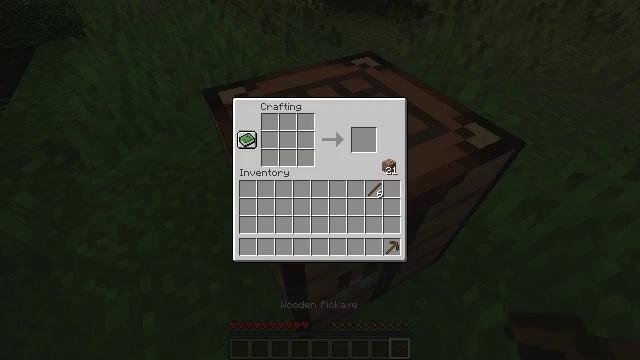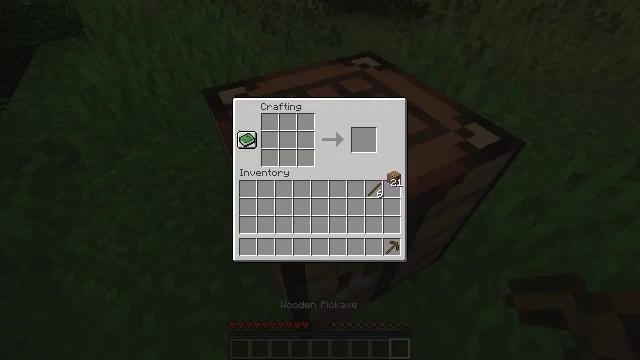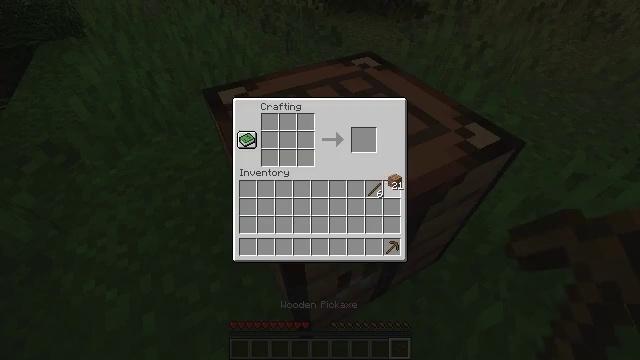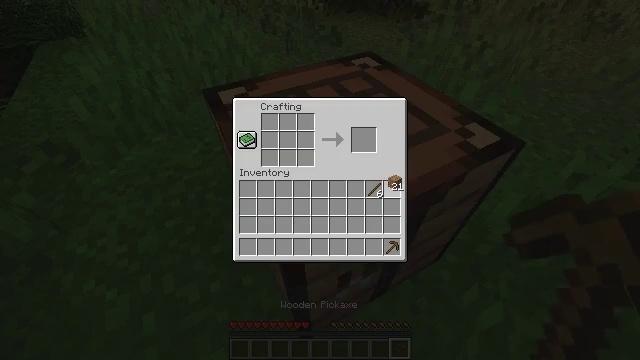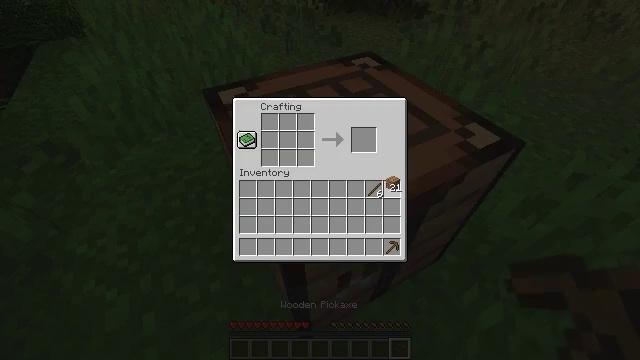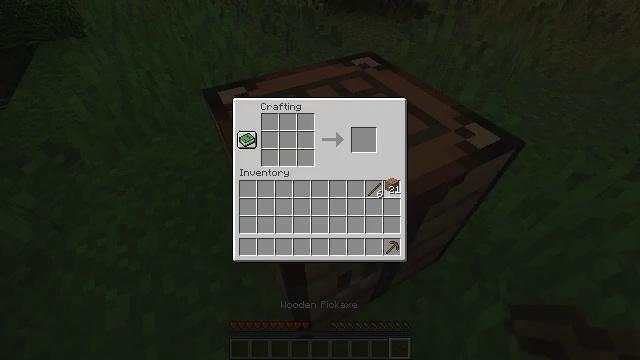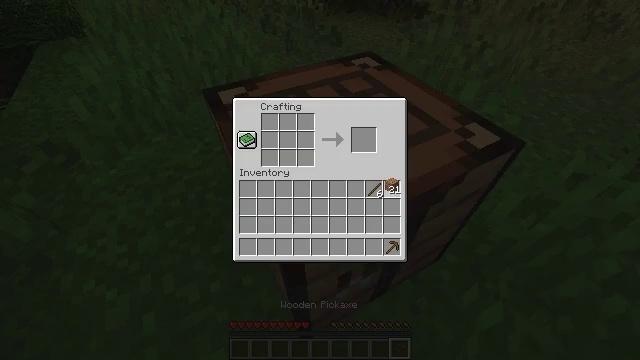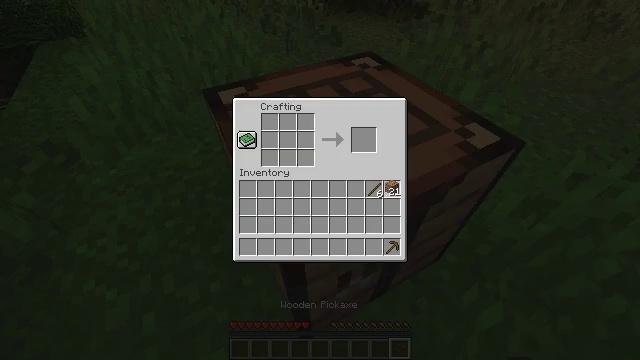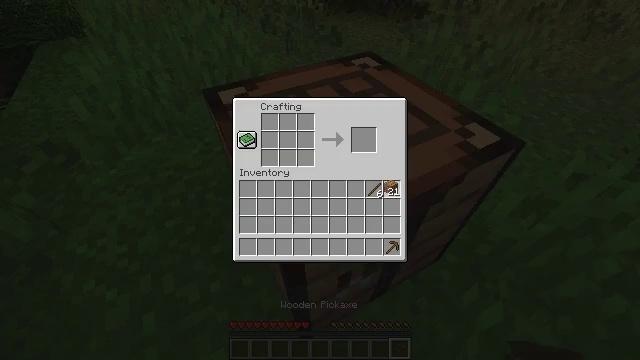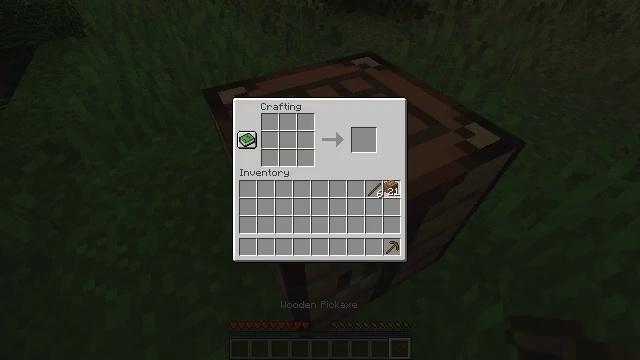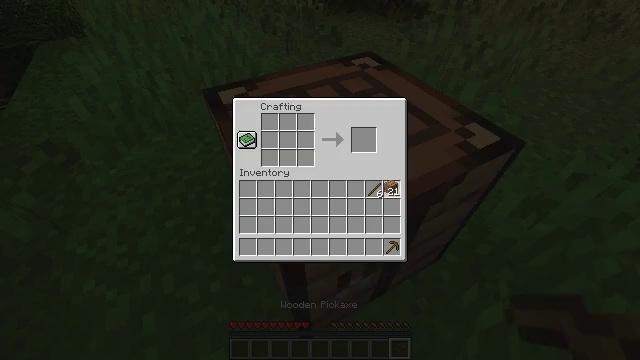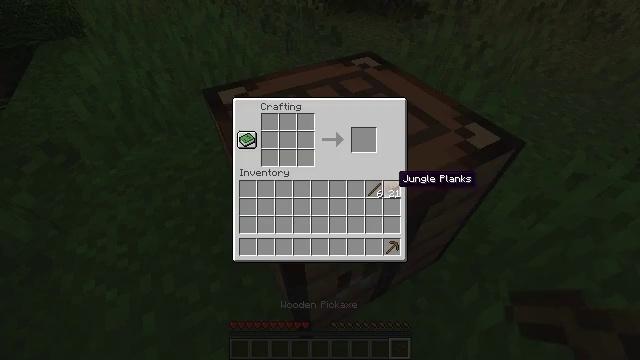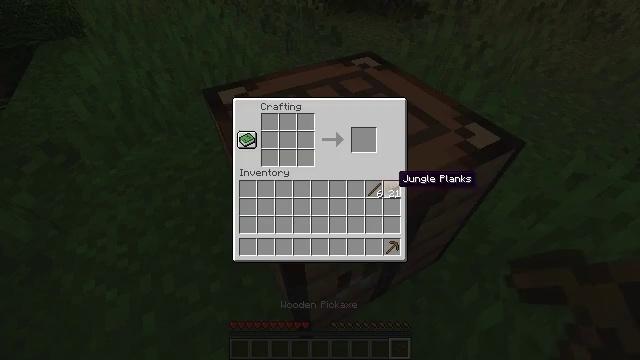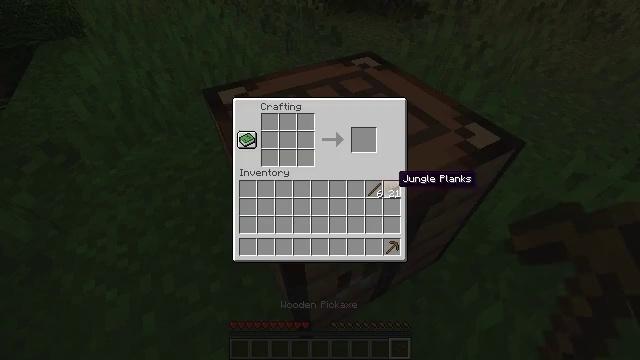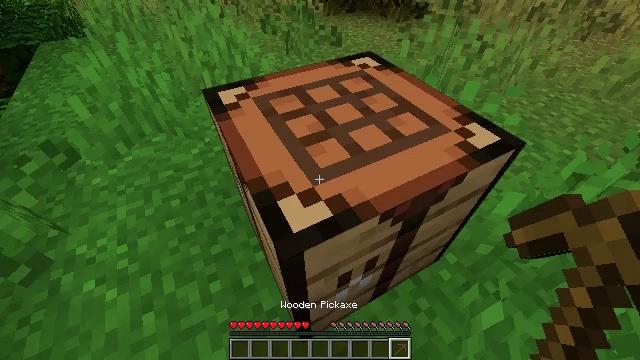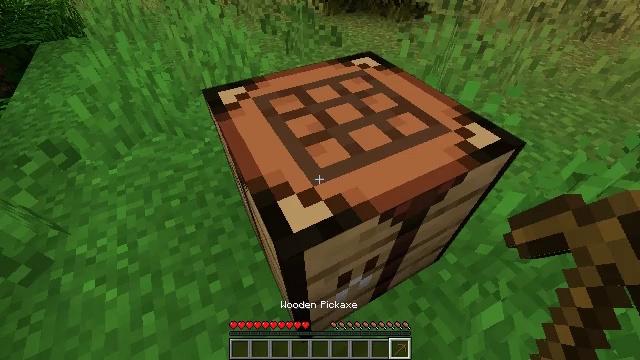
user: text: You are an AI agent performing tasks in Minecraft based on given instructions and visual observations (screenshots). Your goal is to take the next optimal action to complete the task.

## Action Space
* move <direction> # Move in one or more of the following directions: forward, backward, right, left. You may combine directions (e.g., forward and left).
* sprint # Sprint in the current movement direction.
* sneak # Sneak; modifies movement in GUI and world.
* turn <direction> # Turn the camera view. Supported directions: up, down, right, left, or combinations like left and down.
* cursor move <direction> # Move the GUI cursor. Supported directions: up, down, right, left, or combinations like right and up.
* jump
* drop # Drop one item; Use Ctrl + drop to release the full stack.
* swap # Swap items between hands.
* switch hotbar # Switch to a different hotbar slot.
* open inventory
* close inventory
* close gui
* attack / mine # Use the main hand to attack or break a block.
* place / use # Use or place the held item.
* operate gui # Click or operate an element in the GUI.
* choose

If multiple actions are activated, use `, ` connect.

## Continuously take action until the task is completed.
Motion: motion action
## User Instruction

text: Mine block crafting table.
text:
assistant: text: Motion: sneak, cursor move down, open gui
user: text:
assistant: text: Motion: sneak
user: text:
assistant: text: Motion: sneak
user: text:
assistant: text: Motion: sneak
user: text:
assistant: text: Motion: sneak
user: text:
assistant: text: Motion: sneak
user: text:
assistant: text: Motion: sneak
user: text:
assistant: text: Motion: operate gui
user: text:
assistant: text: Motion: operate gui
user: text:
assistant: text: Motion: operate gui
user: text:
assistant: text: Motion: no_op
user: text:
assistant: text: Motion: no_op
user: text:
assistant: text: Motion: no_op
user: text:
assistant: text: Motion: no_op
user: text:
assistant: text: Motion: close gui
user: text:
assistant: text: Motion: move forward, open inventory
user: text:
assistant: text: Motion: move forward, turn left and up, open inventory
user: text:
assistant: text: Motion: move forward
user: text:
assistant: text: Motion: move forward
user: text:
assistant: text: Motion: no_op
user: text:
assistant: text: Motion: no_op
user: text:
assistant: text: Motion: turn left
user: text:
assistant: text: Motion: turn left and up
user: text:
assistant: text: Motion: turn left, attack / mine
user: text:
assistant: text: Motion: attack / mine
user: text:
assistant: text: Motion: attack / mine
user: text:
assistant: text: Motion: turn left, attack / mine
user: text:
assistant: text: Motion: attack / mine
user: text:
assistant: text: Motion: attack / mine
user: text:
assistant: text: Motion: attack / mine